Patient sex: M
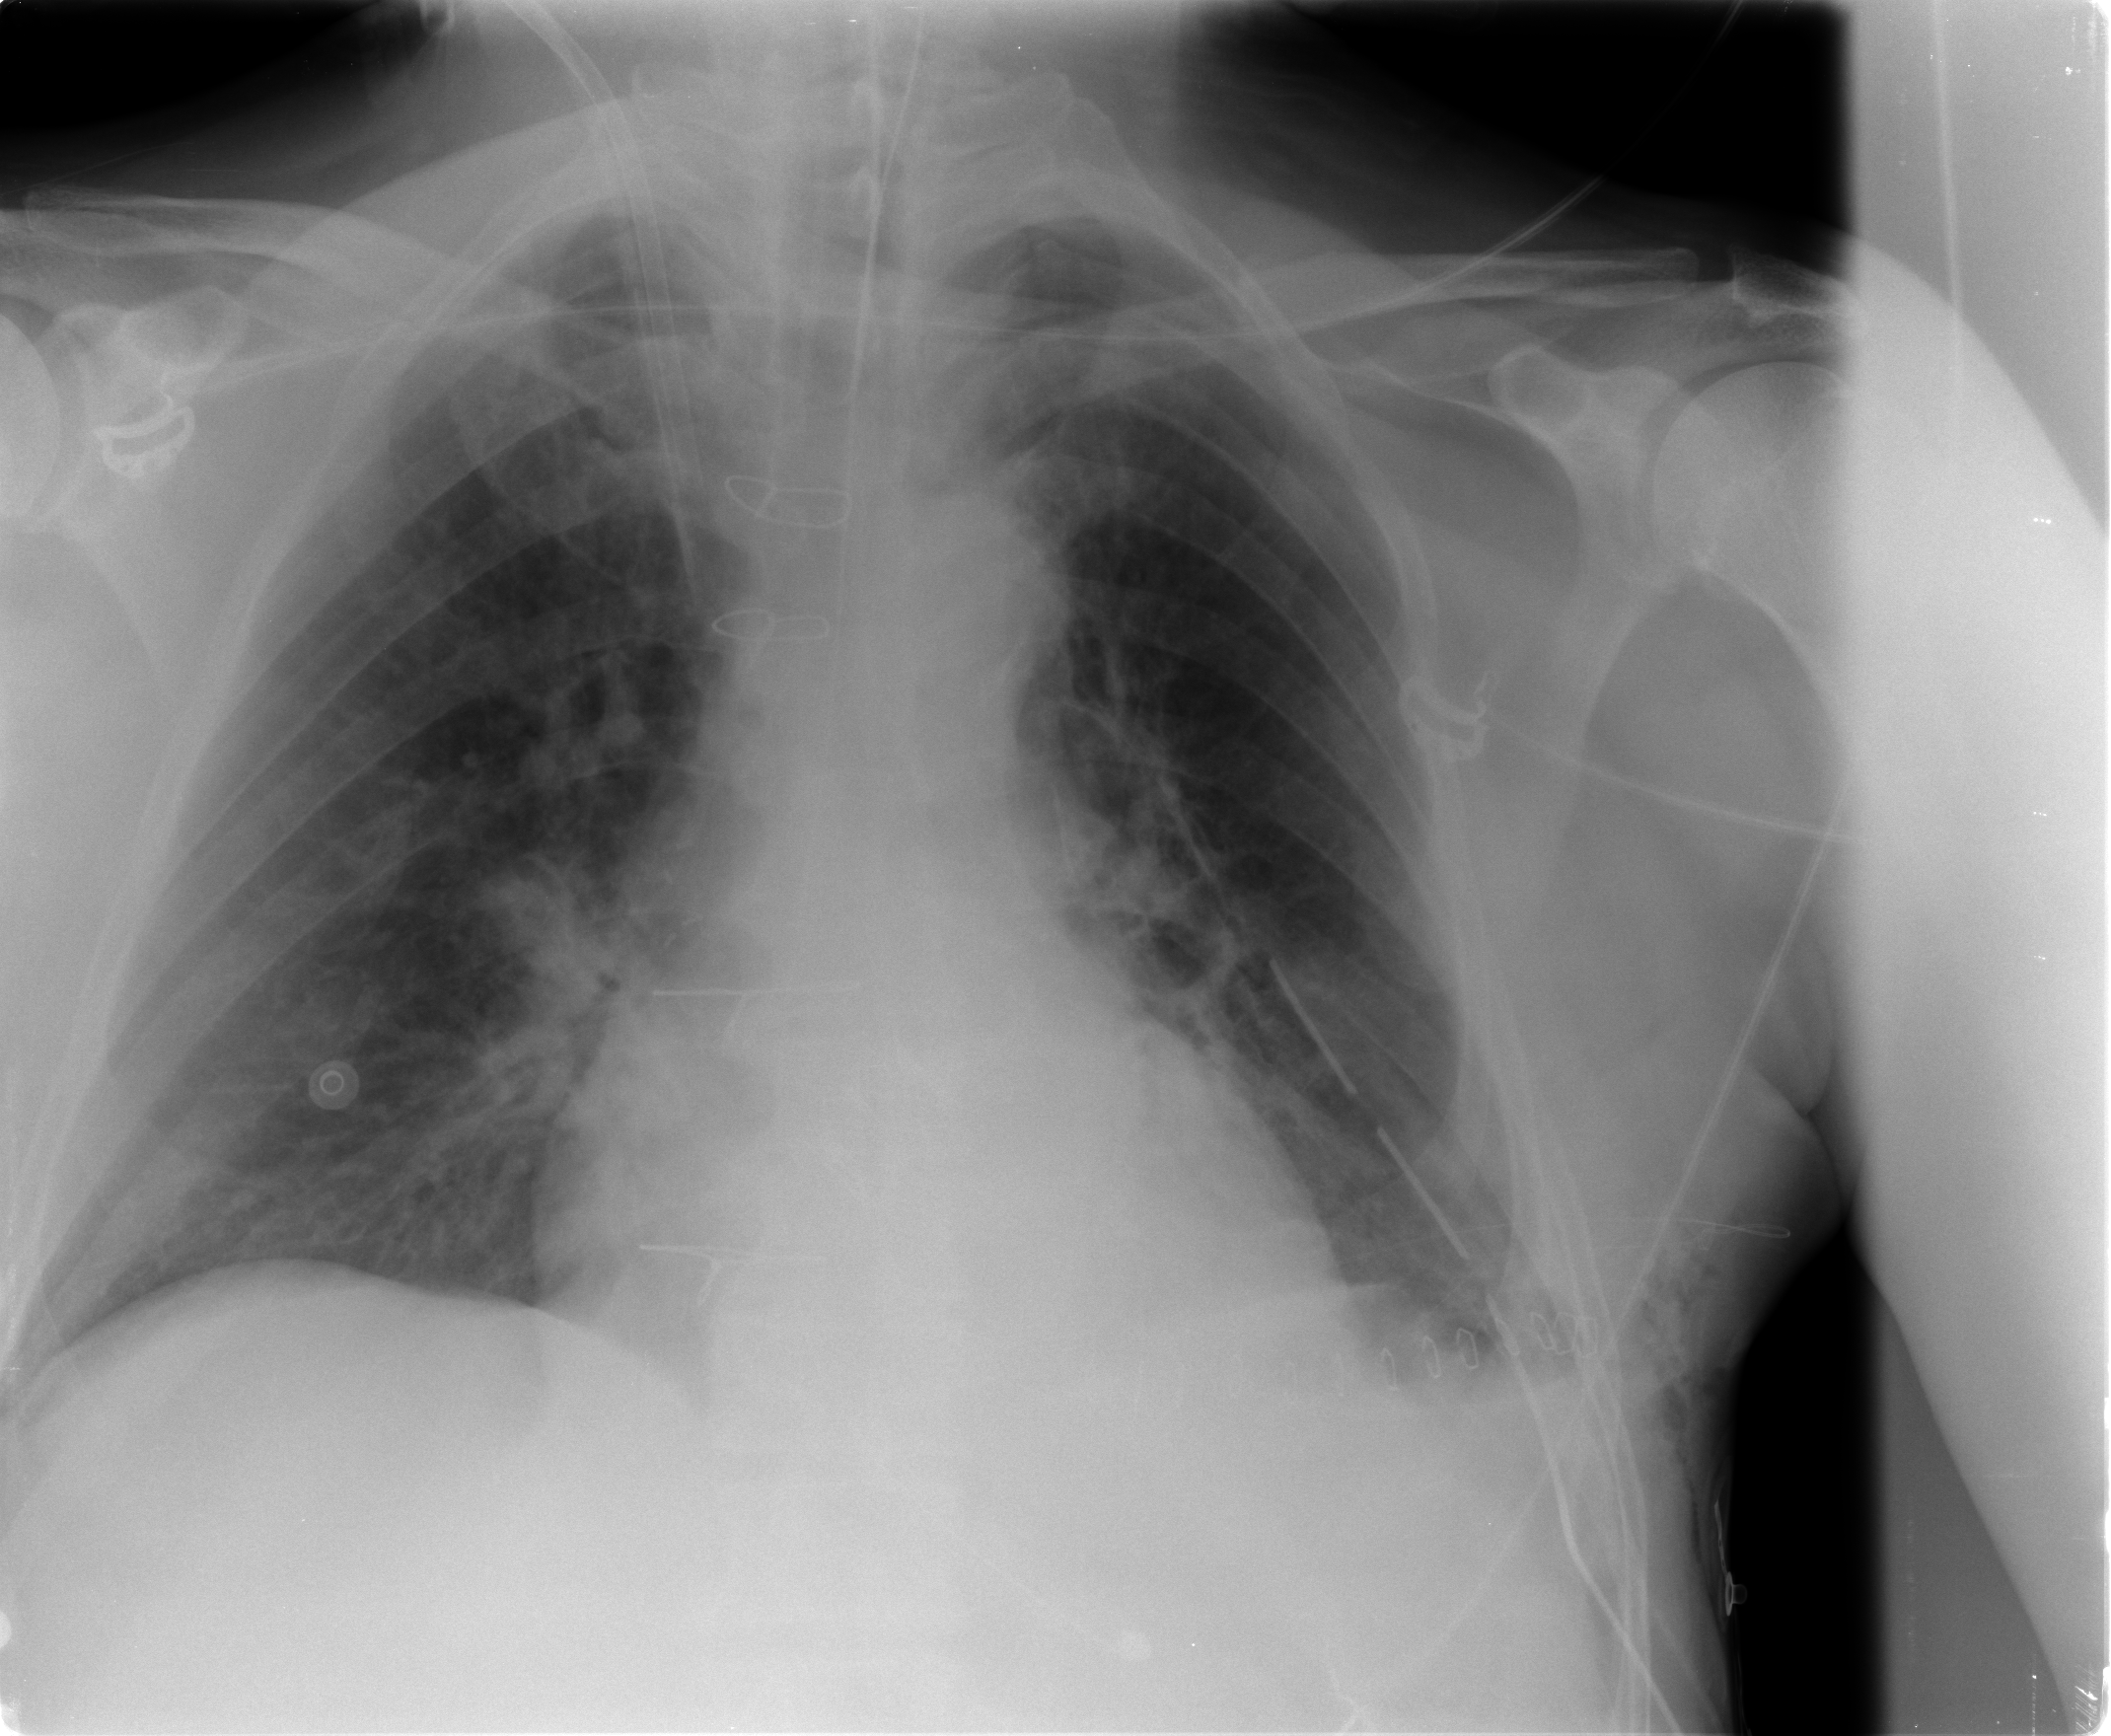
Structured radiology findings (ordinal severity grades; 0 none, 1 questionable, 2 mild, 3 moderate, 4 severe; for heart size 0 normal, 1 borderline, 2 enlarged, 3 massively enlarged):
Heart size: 0
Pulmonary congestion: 1
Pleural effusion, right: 0
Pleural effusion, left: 2
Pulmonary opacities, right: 0
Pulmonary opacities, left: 0
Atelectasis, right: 2
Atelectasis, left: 2